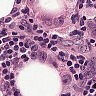
Metastatic tissue present: yes